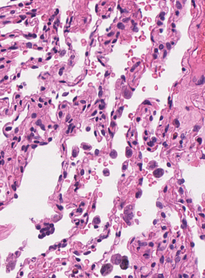
Tumor epithelial tissue: no
Tumor-associated stroma tissue: no
Normal tissue: yes